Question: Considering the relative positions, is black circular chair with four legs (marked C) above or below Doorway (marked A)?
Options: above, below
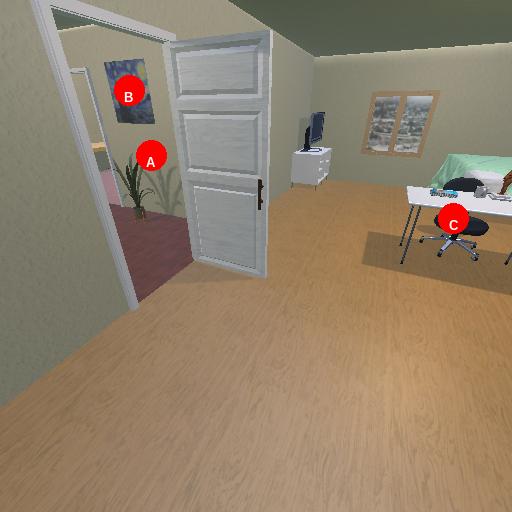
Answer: above